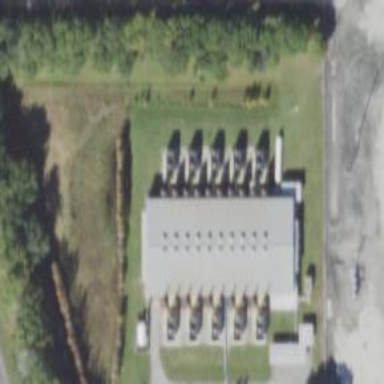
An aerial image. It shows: Generator is pictured.